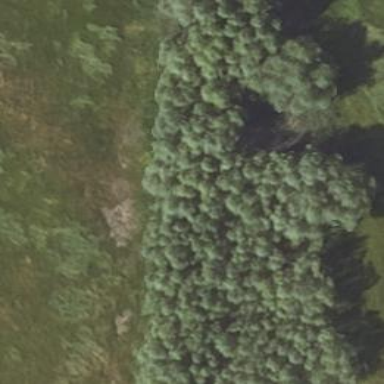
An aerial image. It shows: Swamp in wetland area.